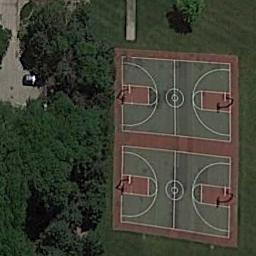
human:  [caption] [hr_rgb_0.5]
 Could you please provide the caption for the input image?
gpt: Many trees are near two basketball courts .